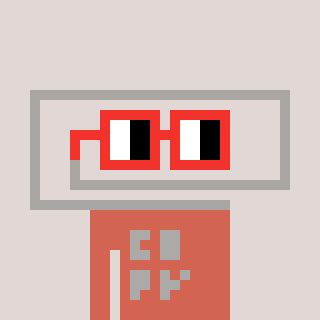
a pixel art character with square red glasses, a paperclip-shaped head and a peachy-colored body on a warm background